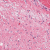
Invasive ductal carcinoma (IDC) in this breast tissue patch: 0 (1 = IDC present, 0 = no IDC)